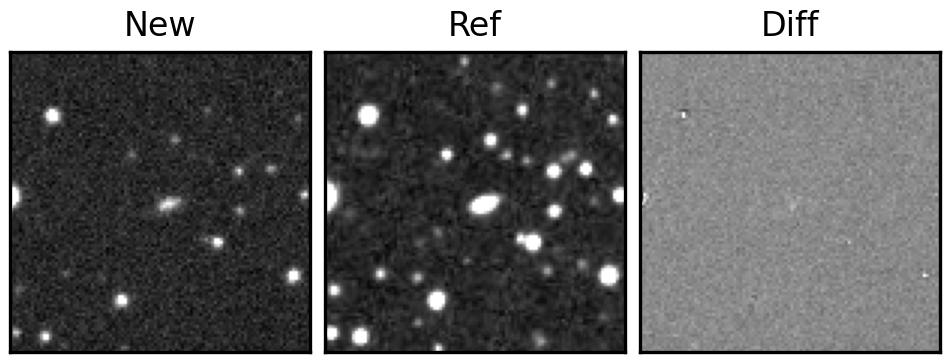
Label: real